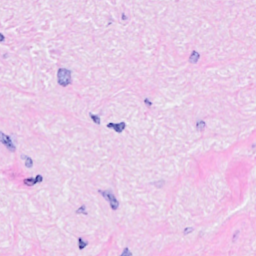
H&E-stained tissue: Breast